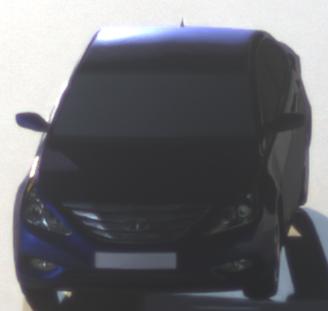
Make: Hyundai
Model: Sonata
Detailed model: Gen. 6 YF
Model produced from: 2009
Model produced until: 2016
Doors: 4
Color: blue
Road condition: dry road
Daytime: night
Contrast: high contrast